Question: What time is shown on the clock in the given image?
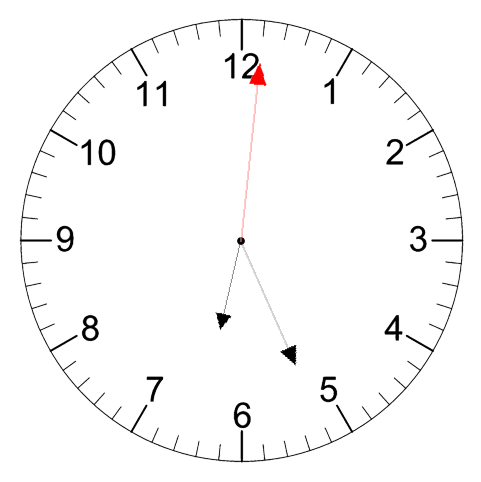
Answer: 06:26:01